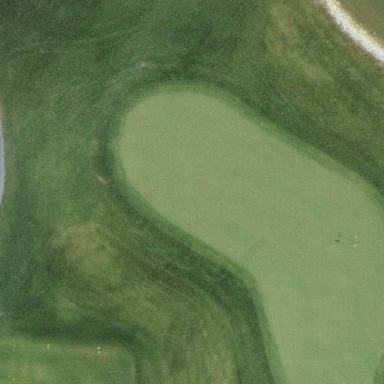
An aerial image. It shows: Golf rough area.